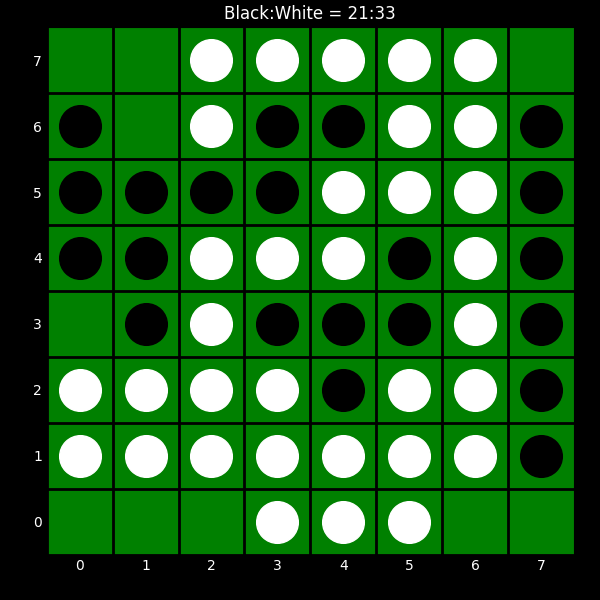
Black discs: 21
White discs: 33